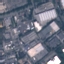
Land use / land cover class: Industrial